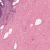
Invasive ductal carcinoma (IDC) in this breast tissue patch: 0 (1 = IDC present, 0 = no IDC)